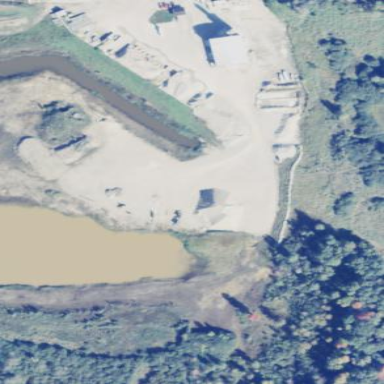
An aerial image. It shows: Quarry area.